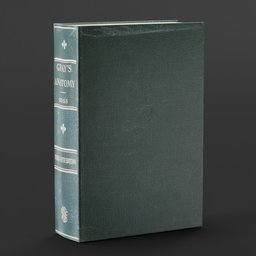
Label: tools